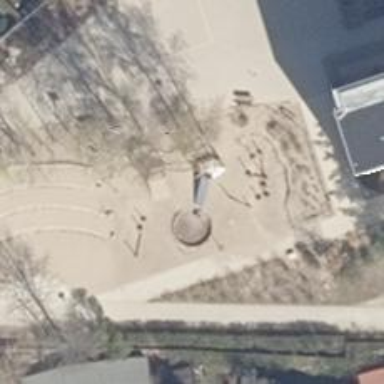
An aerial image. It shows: Playground area for leisure land.